Question: I already have a google analytics account. so when I try to run HelloAnalytics.php following <URL>
<URL>
It's response:
> {"error":{"errors":[{"domain":"global","reason":"insufficientPermissions","message":"User does not have any Google Analytics account."}]

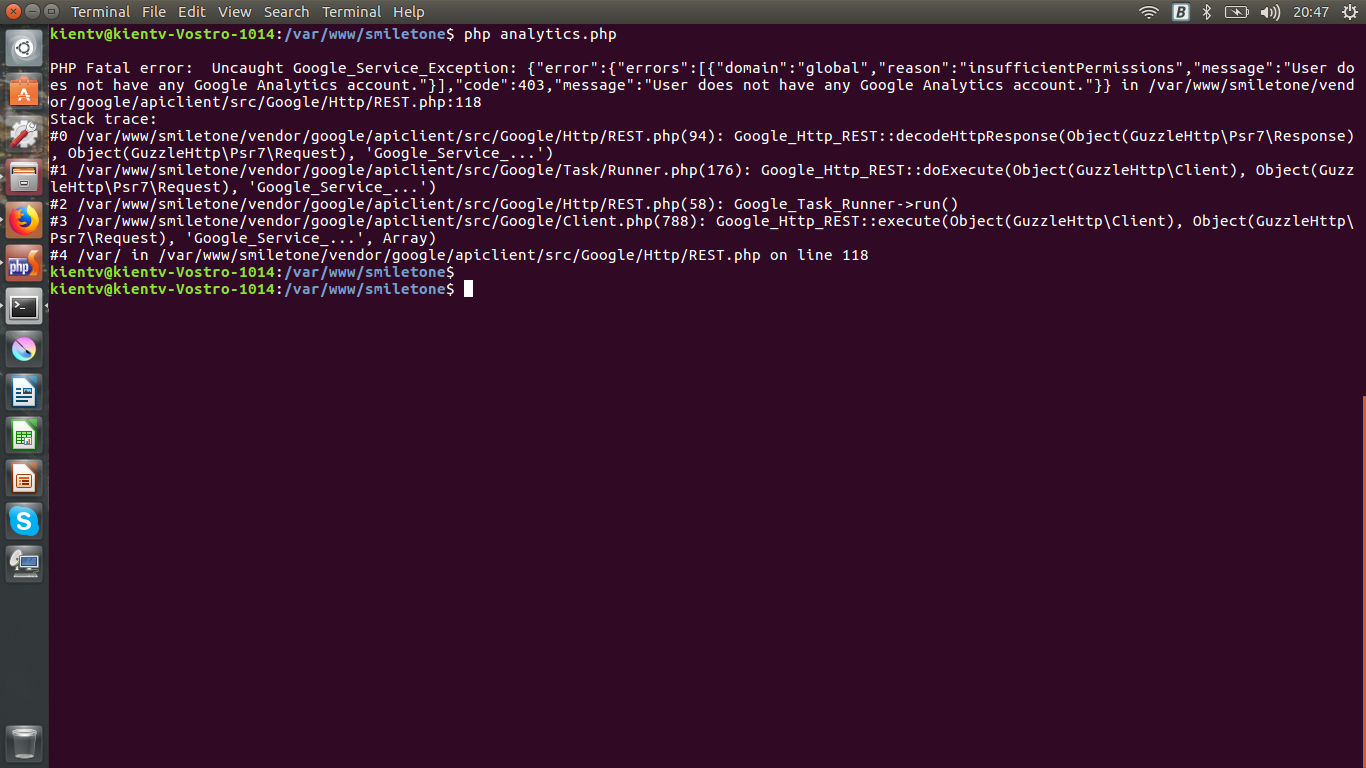
Answer: You are attempting to authenticate to Google Analytics using a Service account. Service accounts by default do not have any google analytics accounts.
> Add service account to Google Analytics account
The newly created service account will have an email address, -@developer.gserviceaccount.com; Use this email address to add a user to the Google analytics account you want to access via the API. For this tutorial only Read & Analyze permissions are needed.